Question: What time is the last alarm?
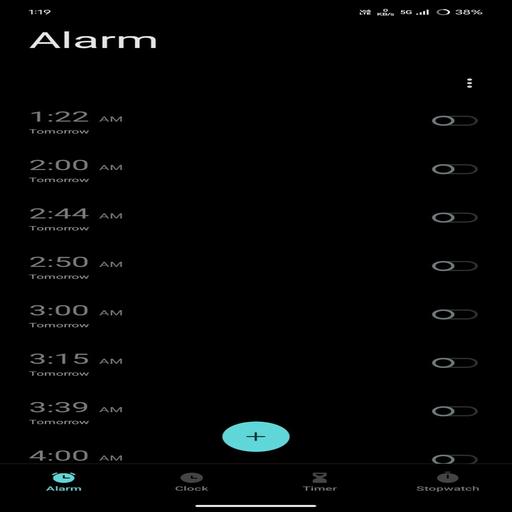
Answer: 04:00:00